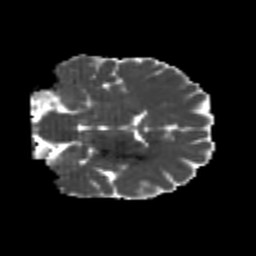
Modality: MD
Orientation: coronal
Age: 24
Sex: male
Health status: healthy
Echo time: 0.074 s